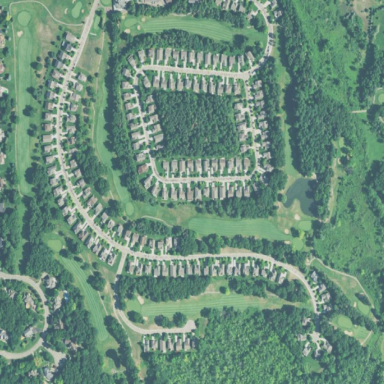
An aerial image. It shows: Designated golf cart path.